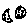
Label: moon